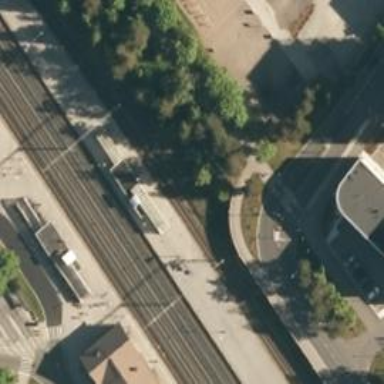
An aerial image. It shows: Platform edge at railway station.